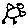
Label: bird